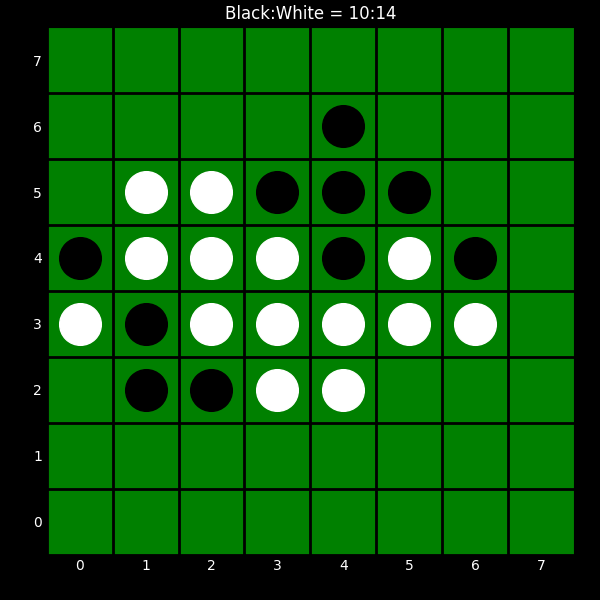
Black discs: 10
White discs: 14